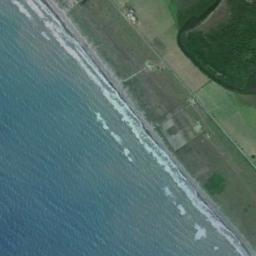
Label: beach